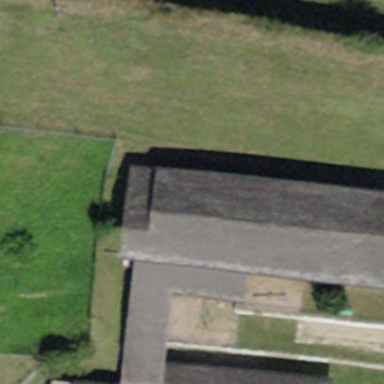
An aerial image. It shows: School building.